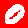
Digit: 0